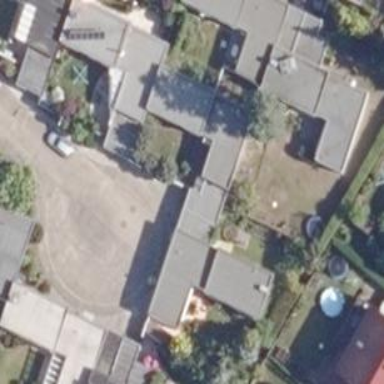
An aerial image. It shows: Flat-roofed house.